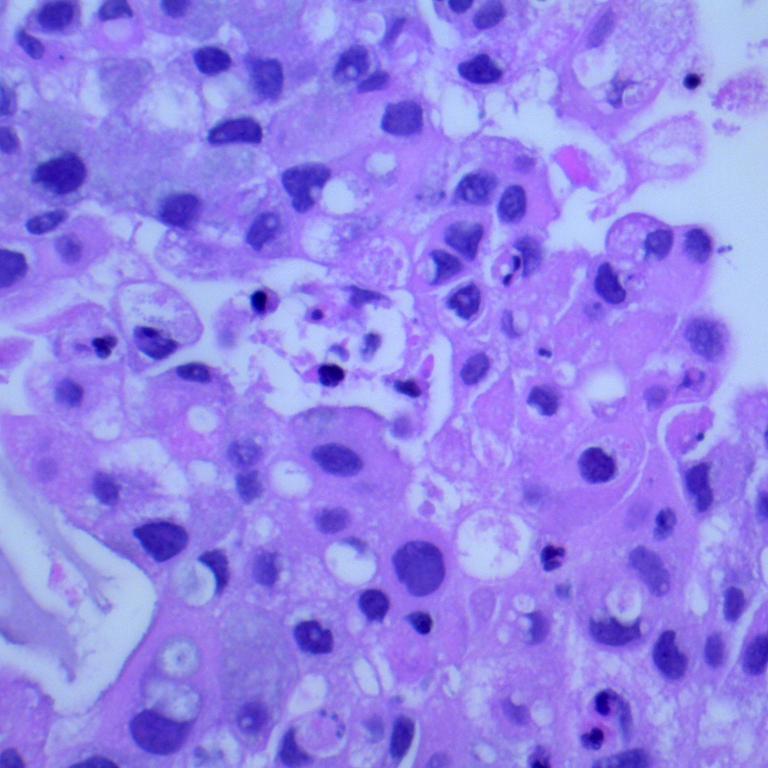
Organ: lung
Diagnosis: adenocarcinomas